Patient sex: F
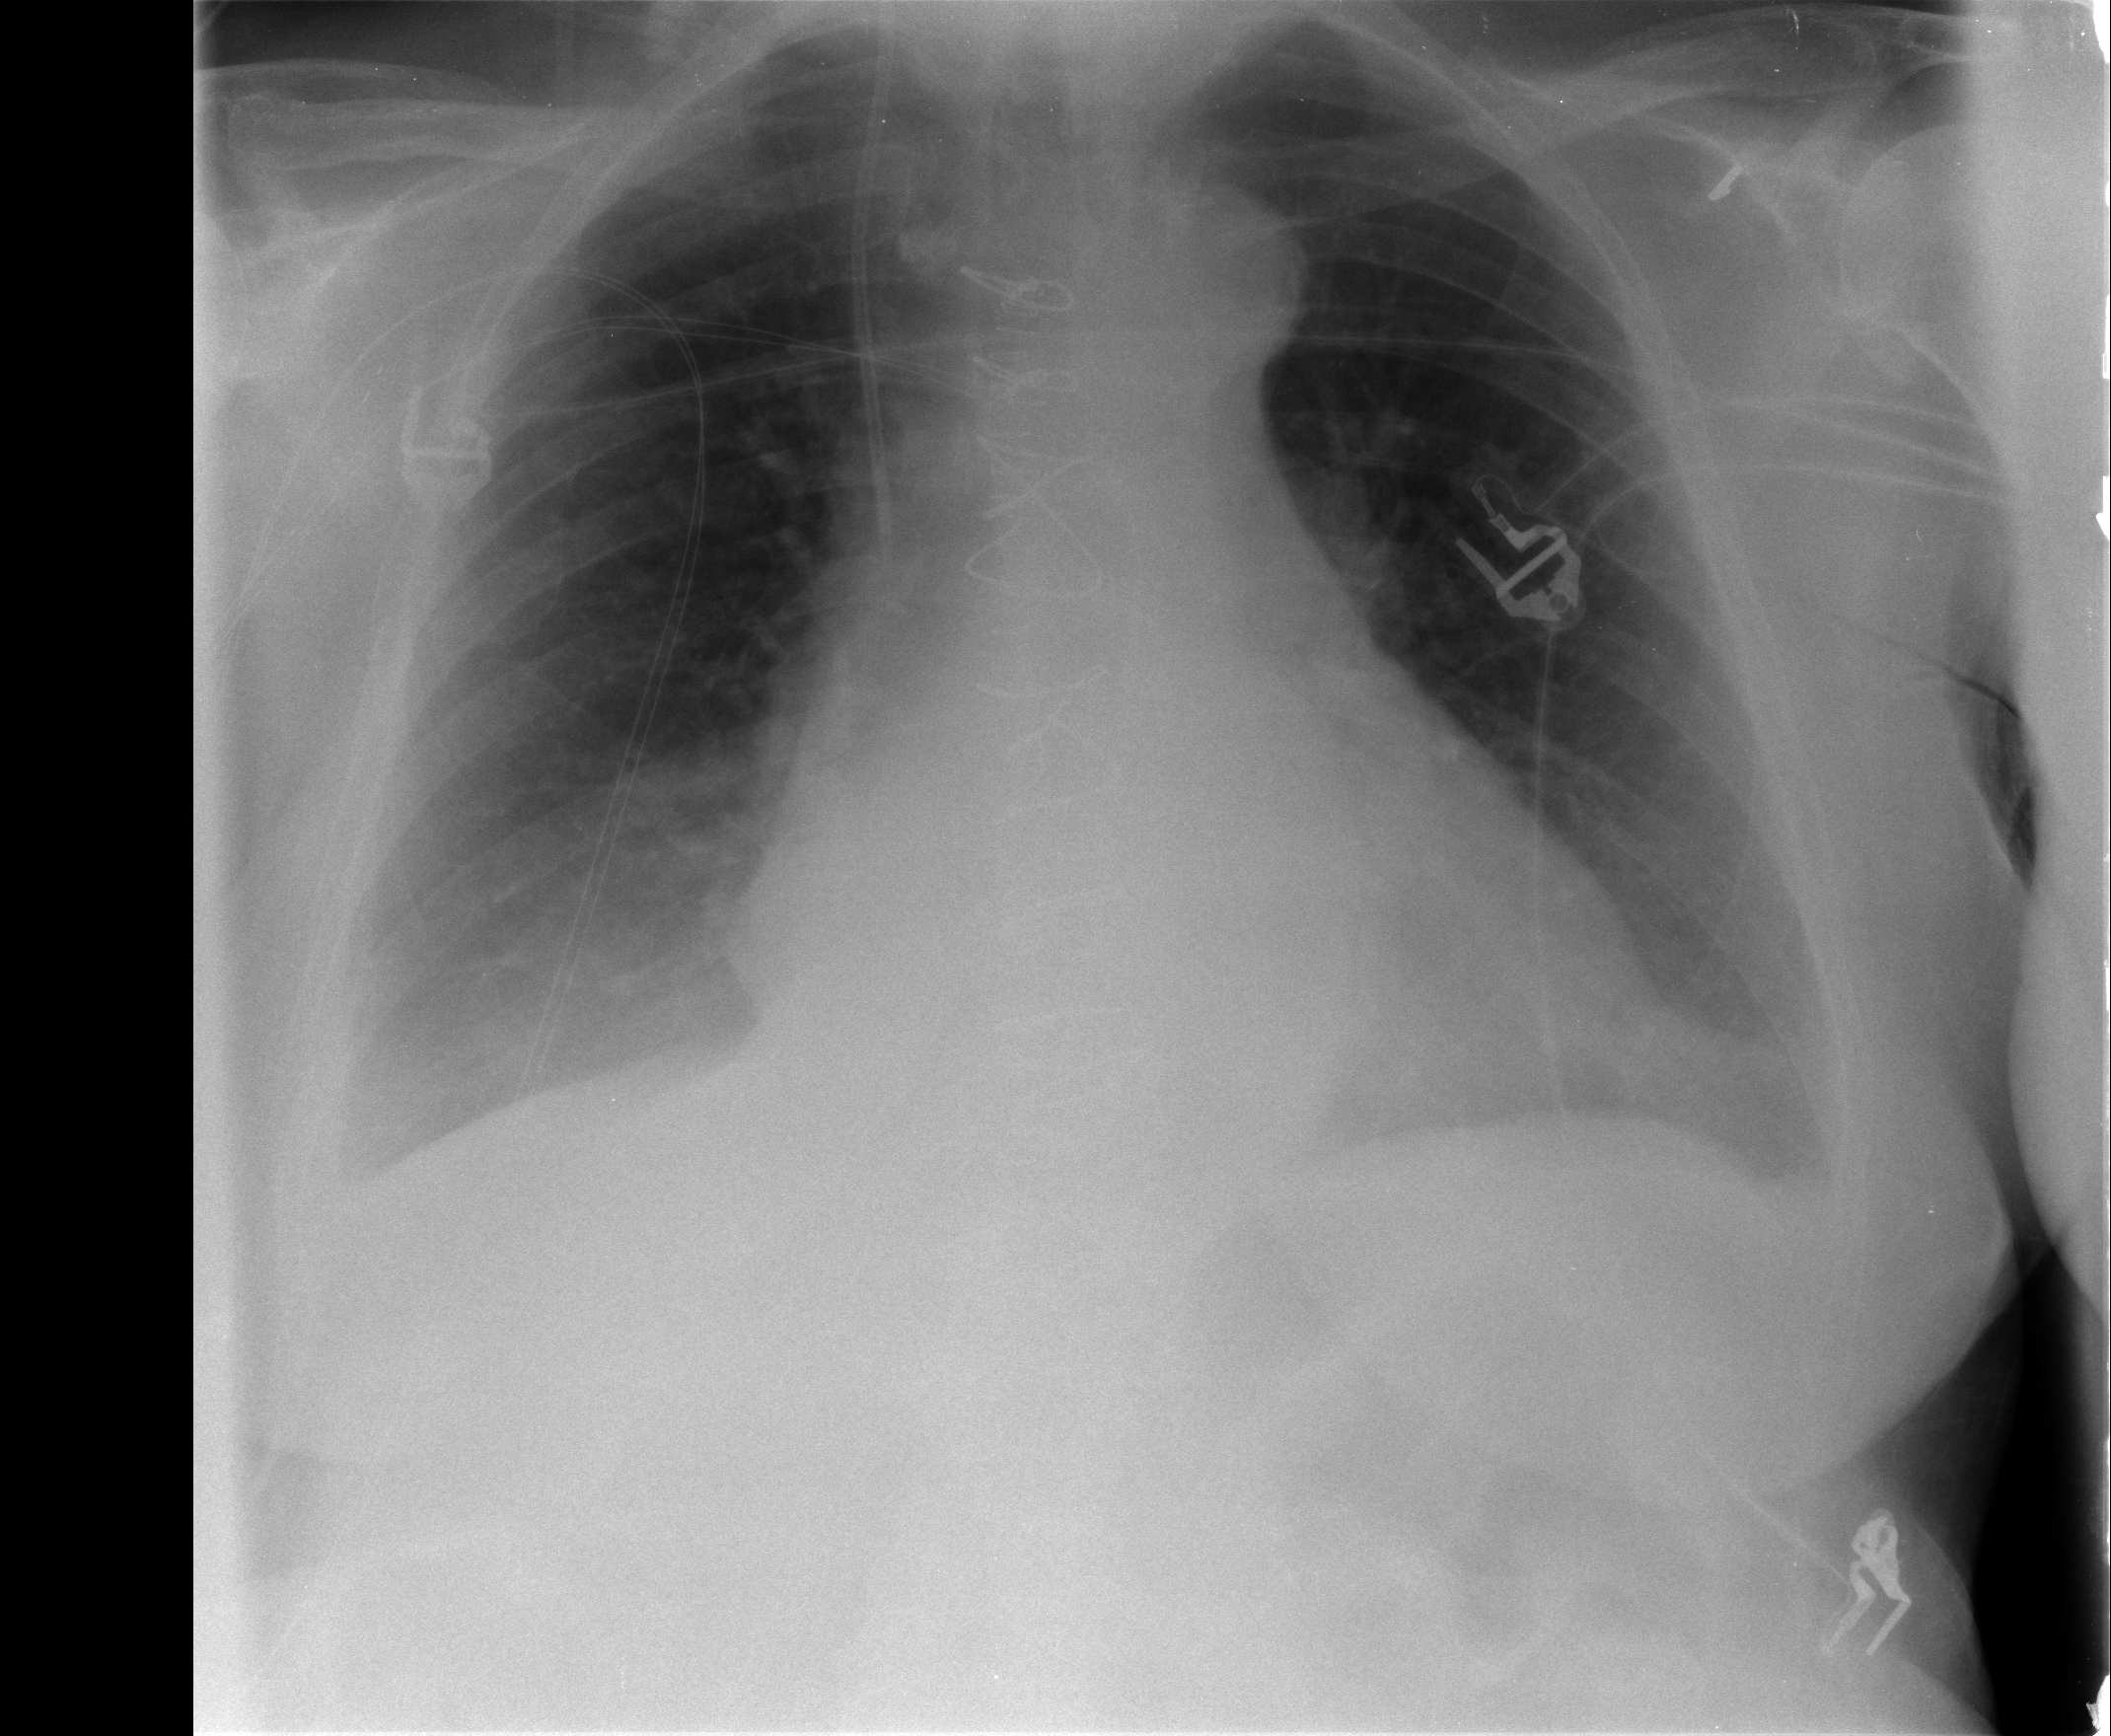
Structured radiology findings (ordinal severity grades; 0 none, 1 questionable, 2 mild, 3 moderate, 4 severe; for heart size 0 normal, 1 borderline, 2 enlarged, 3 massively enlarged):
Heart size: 2
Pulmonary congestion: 0
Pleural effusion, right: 1
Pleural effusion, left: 1
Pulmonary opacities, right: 0
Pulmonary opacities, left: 0
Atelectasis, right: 1
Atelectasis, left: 1